Interaction volume radius: 5 \u00c5
Interaction volume height: 25 \u00c5
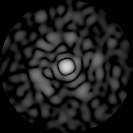
Disorder parameter: 0.8648